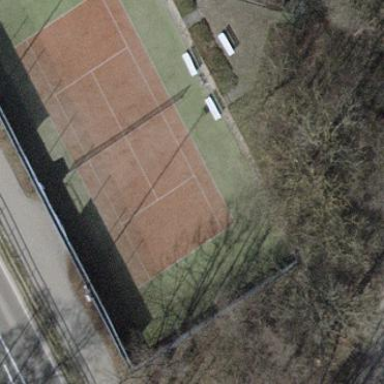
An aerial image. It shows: Tennis court on pitch.